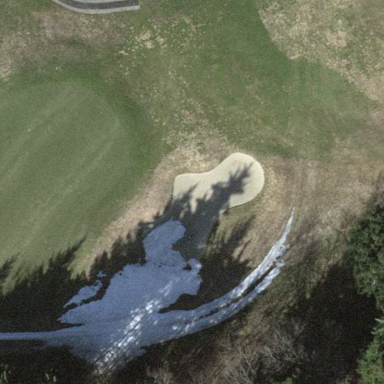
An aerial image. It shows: Golf bunker filled with sandy terrain.